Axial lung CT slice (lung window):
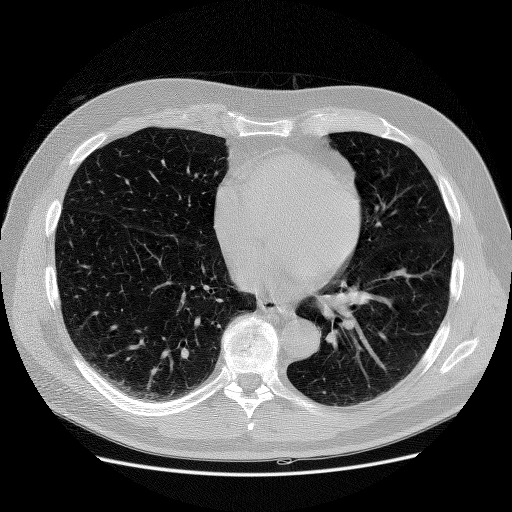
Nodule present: no